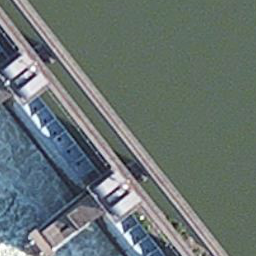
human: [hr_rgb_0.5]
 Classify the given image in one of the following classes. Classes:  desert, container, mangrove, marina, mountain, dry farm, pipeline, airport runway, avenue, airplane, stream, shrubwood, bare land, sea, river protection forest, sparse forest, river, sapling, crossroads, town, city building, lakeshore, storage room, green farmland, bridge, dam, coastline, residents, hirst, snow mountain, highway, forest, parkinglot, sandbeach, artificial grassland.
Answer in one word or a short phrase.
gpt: dam